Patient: sex M, age 30
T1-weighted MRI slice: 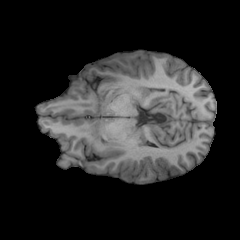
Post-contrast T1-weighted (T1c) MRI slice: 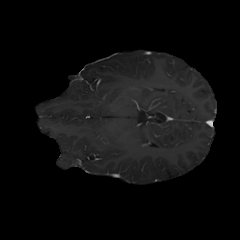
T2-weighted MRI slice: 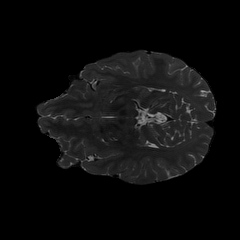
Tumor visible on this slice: no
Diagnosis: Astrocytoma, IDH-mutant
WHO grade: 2